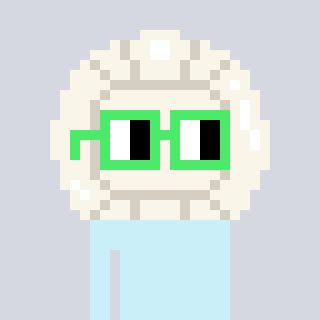
a pixel art character with square light green glasses, a volleyball-shaped head and a bege-colored body on a cool background